Chest X-ray:
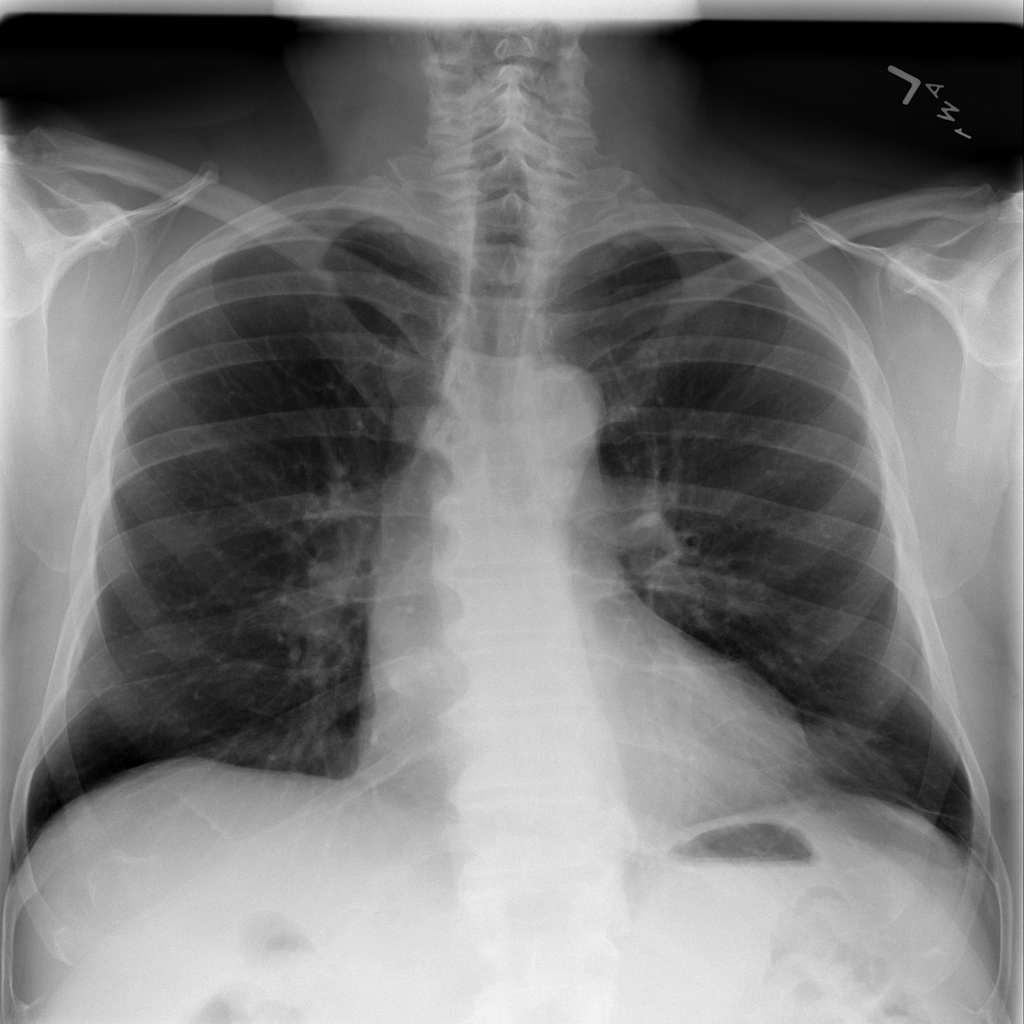
No abnormal finding: yes